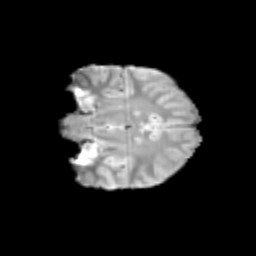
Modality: T2w
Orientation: coronal
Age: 10
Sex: female
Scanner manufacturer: siemens
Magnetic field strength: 3 T
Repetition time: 3.8 s
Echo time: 0.07 s